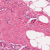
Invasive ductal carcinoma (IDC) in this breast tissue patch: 0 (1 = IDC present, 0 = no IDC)